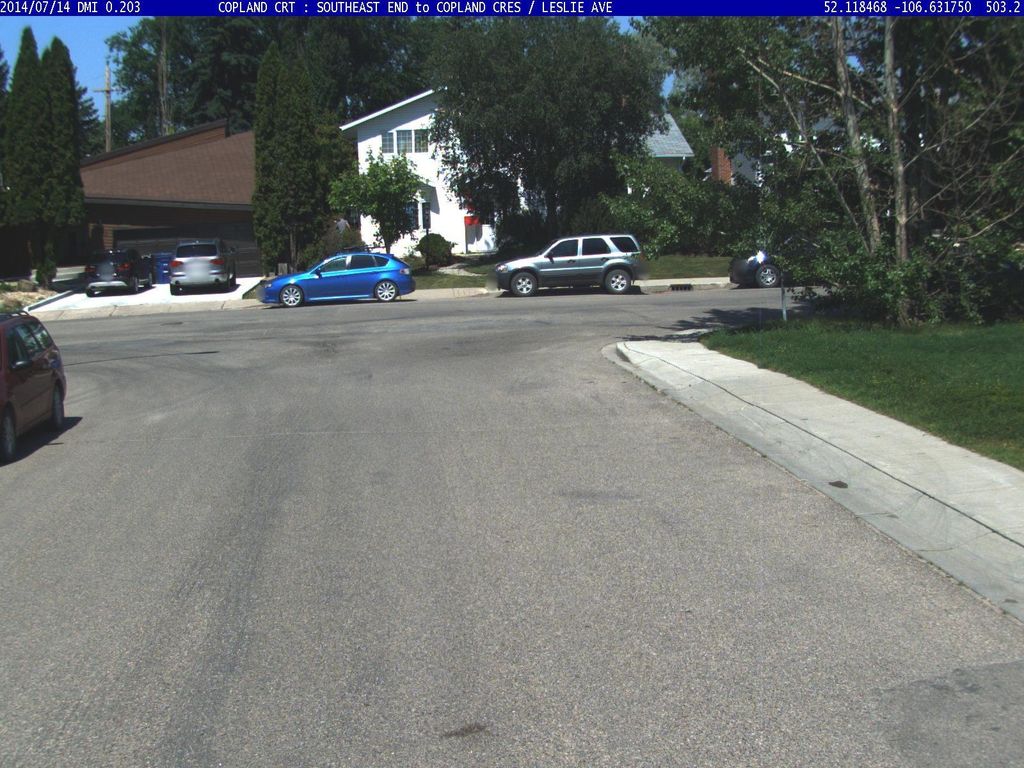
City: saskatoon